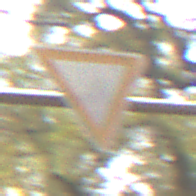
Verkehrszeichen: VorfahrtGewaehren
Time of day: MorningAfternoon
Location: Outdoor (Nature)
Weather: Overcast
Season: Autumn
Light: Natural